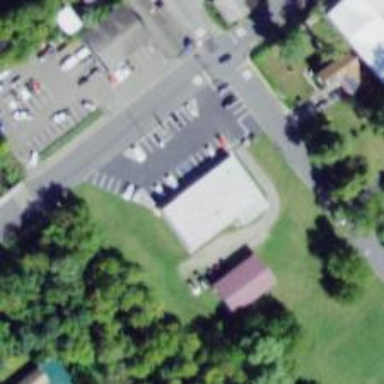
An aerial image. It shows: Veterinary facility.